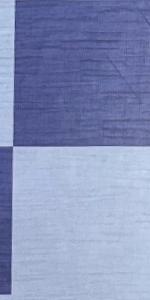
Label: Empty